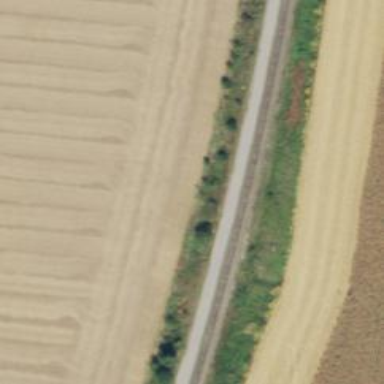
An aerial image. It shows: Railway track.